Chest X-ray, PA view. Patient: 42 years old, sex M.
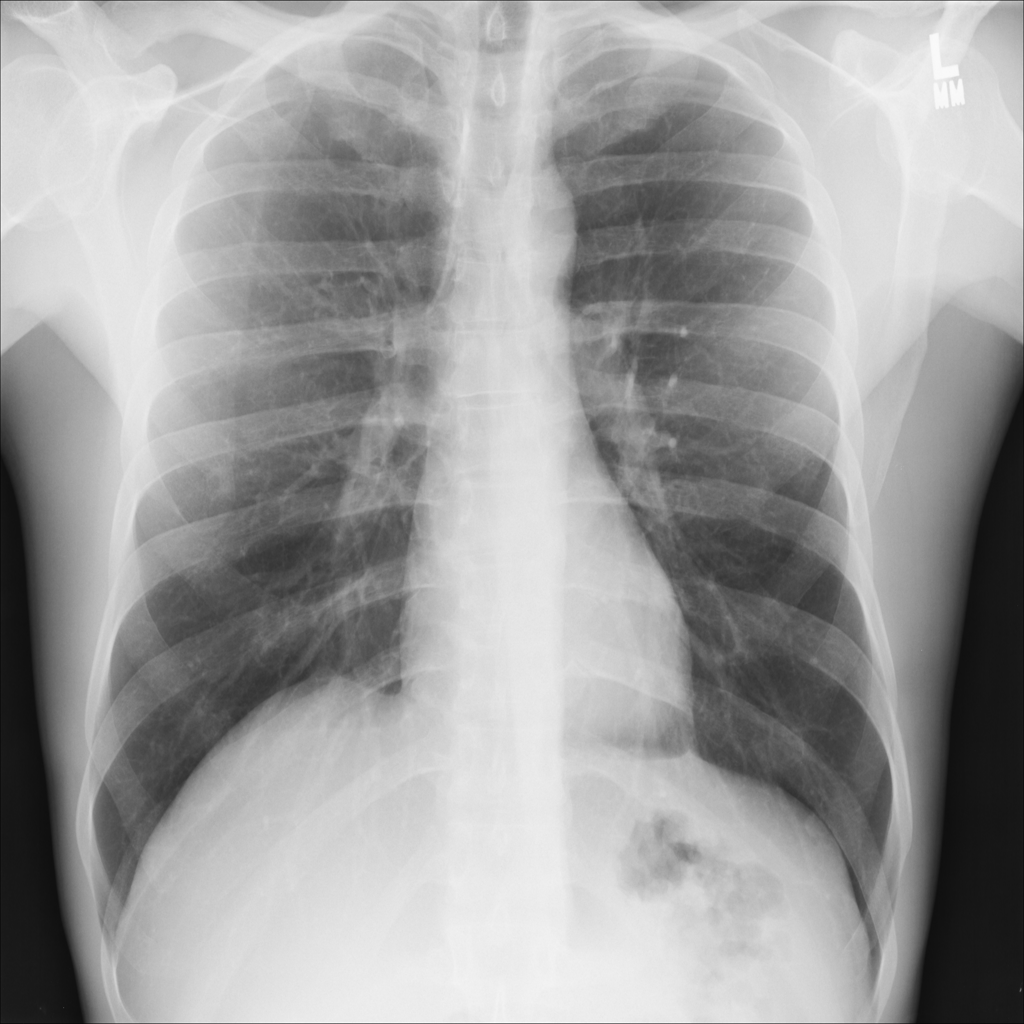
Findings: No Finding